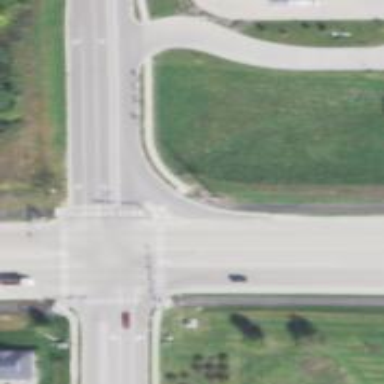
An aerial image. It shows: Marked crossing with zebra road marking.